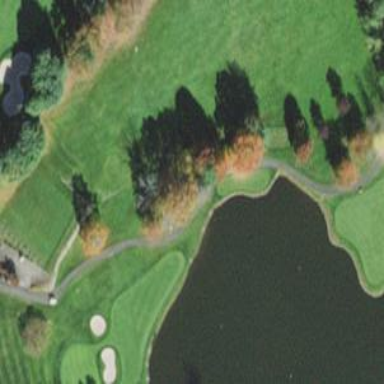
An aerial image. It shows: Path used for both walking and golf.